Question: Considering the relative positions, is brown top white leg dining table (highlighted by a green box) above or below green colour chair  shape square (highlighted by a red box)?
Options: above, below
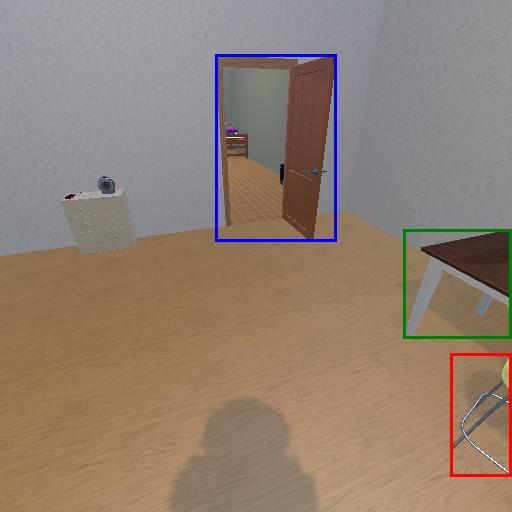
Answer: above